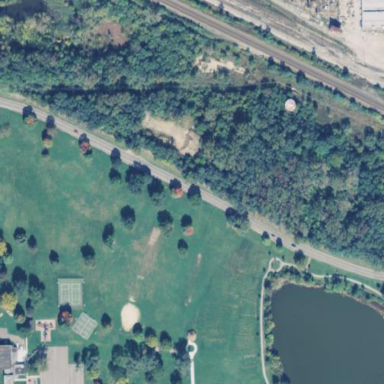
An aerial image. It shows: City Park designated as leisure land.